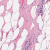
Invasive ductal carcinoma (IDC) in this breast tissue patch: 0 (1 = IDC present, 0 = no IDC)